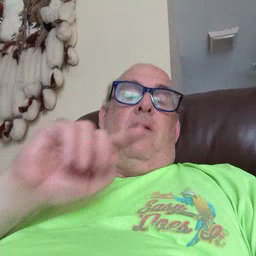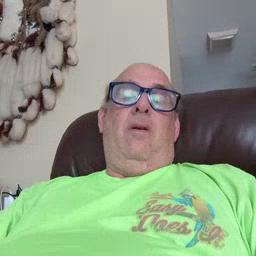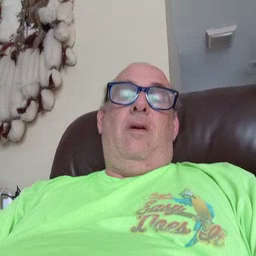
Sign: uncle